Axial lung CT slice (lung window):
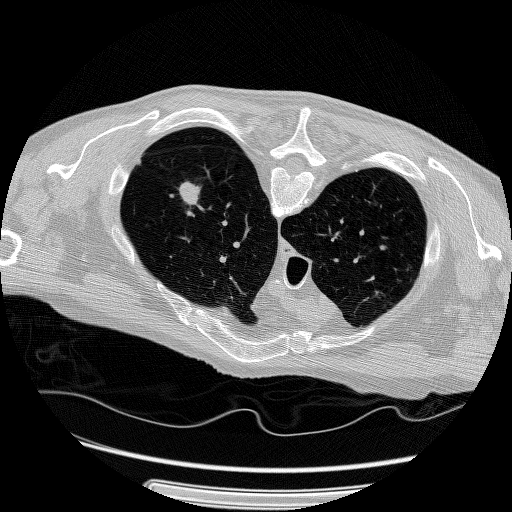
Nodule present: yes
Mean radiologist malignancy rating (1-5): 4.25